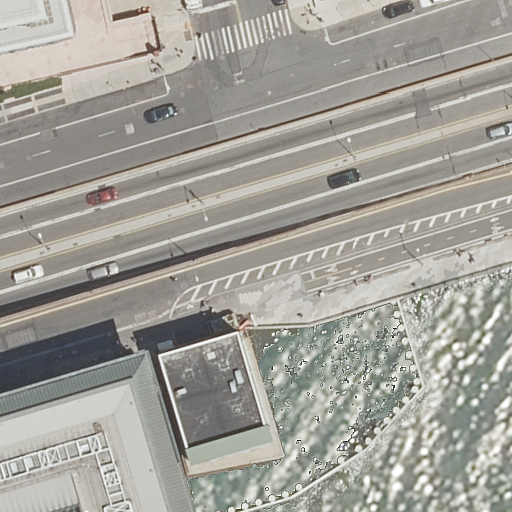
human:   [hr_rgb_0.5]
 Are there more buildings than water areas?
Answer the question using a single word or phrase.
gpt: yes

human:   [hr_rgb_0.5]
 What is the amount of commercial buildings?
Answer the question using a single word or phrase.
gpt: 0

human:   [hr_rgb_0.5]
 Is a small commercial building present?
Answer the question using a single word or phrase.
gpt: no

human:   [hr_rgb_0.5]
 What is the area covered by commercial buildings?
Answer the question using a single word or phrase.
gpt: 0m2

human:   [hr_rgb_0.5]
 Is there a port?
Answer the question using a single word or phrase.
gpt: no

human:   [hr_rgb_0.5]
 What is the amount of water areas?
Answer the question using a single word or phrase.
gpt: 1

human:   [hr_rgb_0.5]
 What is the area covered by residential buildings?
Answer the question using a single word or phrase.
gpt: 5019m2

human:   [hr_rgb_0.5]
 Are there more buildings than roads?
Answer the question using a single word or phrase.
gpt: no

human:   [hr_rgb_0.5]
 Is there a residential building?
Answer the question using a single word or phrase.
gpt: yes

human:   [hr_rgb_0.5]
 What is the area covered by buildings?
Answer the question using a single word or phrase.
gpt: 5019m2

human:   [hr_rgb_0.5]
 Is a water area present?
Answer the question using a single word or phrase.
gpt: yes

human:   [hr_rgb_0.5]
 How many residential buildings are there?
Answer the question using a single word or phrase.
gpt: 3

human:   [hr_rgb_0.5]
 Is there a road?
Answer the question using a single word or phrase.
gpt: yes

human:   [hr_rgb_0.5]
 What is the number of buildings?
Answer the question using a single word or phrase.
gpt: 3

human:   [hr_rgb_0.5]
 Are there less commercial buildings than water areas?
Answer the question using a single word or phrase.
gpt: yes

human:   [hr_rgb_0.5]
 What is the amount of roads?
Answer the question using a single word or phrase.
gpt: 9

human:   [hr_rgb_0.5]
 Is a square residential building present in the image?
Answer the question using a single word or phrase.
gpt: no

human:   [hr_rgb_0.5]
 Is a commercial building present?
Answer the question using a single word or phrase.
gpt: no

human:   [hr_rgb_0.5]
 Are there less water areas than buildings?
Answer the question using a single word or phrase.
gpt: yes

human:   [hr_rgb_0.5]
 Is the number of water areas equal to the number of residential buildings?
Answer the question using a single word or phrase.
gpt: no

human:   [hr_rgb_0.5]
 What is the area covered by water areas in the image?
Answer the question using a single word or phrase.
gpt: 2283m2

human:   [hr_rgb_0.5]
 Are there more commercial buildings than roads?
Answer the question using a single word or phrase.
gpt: no

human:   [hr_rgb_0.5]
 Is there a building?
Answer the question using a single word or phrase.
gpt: yes

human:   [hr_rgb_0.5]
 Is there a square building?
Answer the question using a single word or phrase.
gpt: no

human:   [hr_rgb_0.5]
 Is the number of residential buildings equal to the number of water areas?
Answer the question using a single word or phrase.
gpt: no

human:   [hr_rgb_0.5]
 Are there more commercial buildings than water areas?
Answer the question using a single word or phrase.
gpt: no

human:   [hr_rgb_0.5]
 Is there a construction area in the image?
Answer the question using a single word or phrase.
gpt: no

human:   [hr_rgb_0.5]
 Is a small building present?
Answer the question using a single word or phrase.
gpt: no

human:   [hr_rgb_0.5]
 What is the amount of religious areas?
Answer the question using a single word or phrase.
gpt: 0

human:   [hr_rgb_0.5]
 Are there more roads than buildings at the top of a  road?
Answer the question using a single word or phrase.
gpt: yes

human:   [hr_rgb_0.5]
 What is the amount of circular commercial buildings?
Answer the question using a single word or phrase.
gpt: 0

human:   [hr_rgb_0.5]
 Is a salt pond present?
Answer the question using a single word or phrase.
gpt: no

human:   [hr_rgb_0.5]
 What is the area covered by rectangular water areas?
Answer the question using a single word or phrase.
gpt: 0m2

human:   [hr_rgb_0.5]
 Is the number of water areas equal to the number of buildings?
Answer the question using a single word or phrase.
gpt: no

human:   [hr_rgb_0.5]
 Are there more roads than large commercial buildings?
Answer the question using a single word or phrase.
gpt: yes

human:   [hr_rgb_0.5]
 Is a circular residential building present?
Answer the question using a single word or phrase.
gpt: no

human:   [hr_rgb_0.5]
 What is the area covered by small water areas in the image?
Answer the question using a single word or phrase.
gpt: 0m2

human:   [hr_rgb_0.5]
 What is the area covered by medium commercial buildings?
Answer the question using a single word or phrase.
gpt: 0m2

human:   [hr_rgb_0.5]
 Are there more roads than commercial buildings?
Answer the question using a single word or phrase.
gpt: yes

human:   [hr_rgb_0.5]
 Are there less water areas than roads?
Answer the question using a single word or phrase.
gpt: yes

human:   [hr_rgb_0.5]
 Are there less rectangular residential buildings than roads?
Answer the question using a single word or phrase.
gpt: yes

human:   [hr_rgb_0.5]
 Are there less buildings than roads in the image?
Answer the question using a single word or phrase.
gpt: yes

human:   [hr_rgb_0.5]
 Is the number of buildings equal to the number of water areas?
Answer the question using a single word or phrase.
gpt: no

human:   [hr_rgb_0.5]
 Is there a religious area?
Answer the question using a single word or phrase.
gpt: no

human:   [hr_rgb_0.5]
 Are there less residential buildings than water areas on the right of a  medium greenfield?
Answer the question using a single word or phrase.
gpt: no

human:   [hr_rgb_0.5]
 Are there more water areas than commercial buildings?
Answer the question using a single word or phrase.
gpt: yes

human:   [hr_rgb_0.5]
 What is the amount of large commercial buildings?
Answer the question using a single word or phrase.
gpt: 0

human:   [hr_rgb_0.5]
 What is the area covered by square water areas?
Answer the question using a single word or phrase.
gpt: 0m2

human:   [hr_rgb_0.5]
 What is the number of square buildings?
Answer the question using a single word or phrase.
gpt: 0

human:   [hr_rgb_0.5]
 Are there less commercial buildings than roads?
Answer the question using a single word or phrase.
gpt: yes

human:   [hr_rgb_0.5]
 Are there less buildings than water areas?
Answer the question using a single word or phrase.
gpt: no

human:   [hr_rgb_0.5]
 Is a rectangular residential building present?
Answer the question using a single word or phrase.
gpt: yes

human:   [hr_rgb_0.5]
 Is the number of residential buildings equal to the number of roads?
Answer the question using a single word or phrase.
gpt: no

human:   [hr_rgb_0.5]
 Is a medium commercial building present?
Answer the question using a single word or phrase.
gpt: no

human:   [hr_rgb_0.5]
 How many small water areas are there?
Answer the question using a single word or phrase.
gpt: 0

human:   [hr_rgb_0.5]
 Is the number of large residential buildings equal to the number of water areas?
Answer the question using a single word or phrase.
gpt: yes

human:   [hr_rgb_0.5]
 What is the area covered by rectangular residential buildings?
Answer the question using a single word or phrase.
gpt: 516m2

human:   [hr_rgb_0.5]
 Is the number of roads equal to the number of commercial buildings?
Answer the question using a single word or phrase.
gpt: no

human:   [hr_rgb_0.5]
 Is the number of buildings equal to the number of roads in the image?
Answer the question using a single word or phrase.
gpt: no

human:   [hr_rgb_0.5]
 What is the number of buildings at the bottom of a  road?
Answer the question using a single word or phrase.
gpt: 2

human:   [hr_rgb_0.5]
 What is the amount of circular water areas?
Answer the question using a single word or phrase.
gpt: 0

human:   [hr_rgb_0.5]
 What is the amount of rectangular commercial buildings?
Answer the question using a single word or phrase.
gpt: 0

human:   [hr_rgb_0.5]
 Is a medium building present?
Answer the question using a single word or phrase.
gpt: yes

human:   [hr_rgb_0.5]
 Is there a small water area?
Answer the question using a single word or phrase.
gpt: no